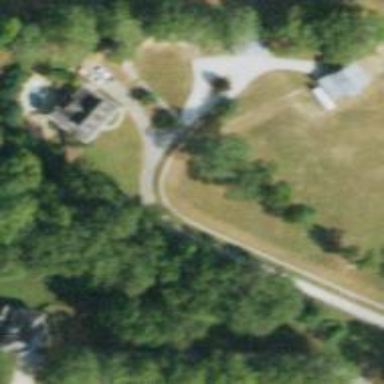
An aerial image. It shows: Driveway.